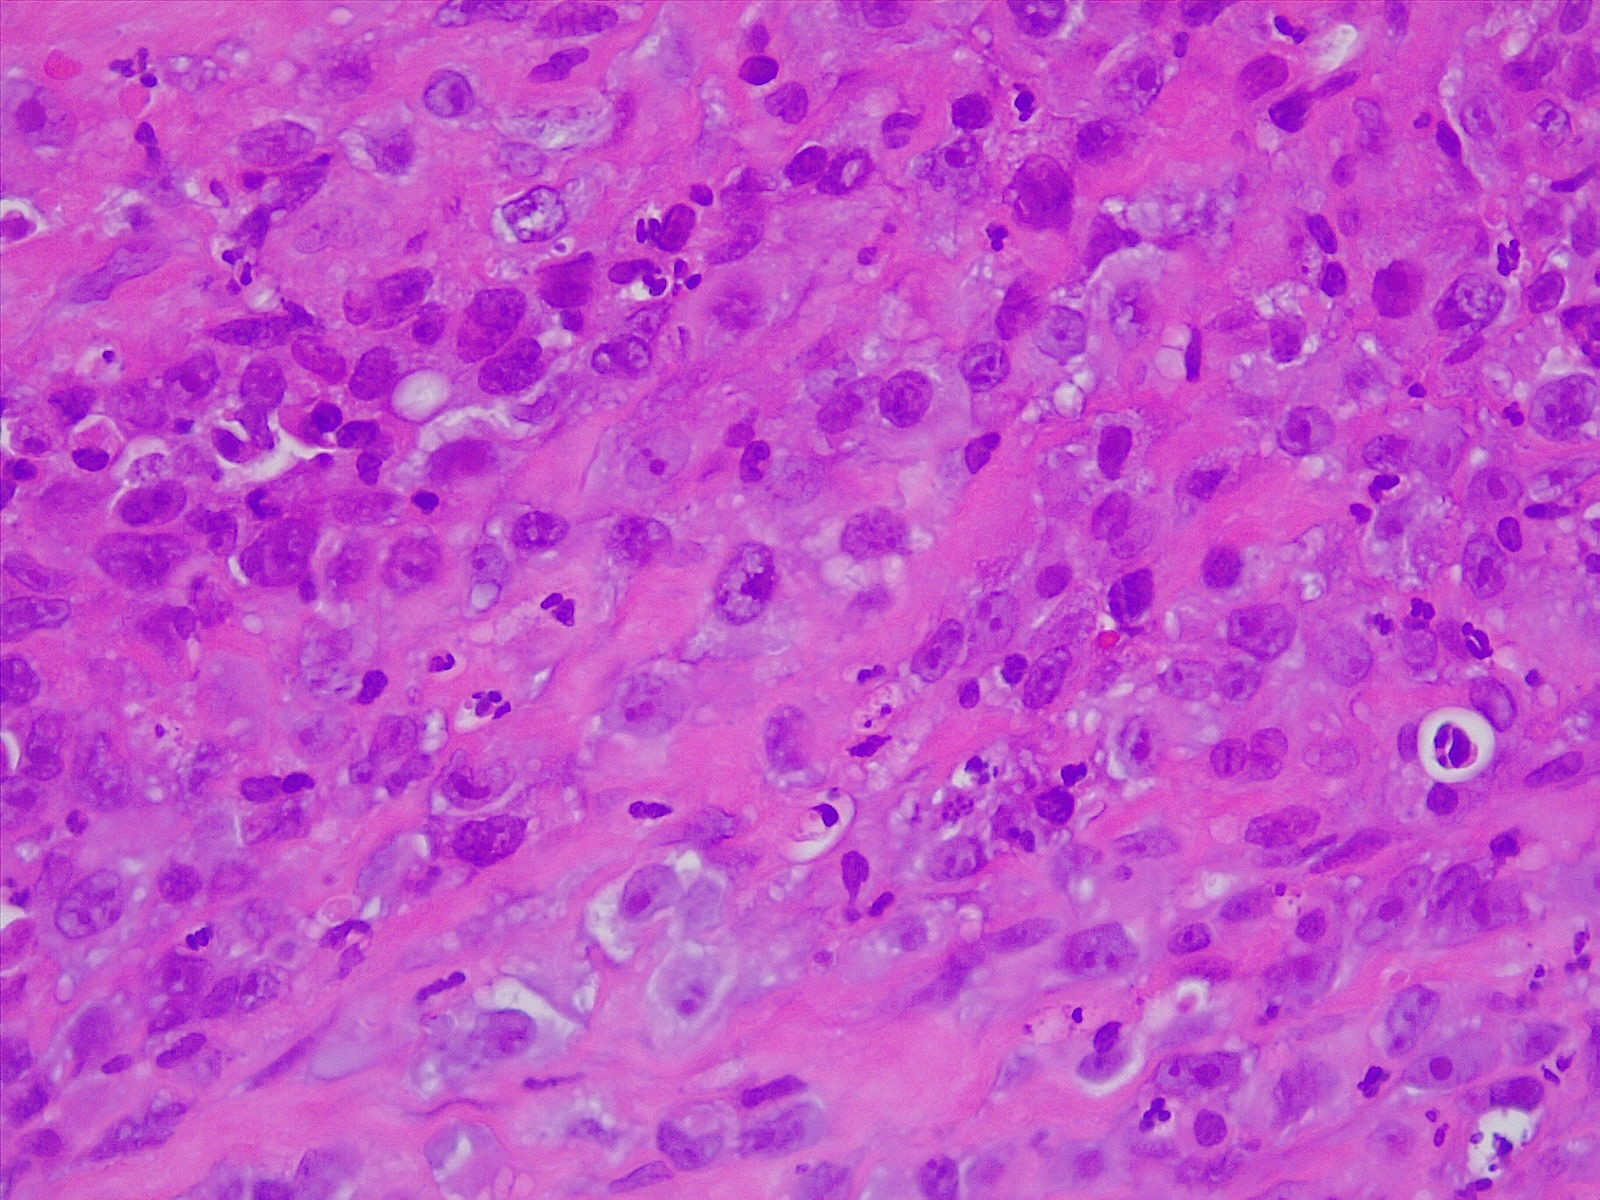
Label: lung adenocarcinoma, poorly differentiated